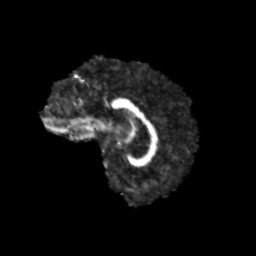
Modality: FA
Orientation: sagittal
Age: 12
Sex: female
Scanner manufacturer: siemens
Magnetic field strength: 3 T
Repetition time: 3.8 s
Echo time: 0.07 s